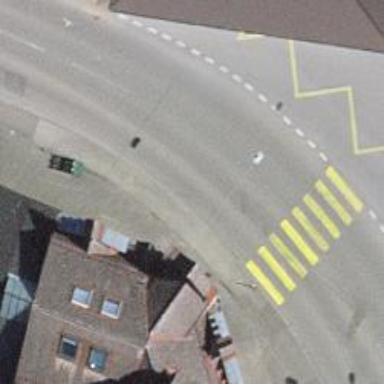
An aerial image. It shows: Public transport stop position.